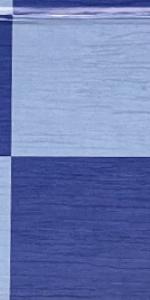
Label: Empty